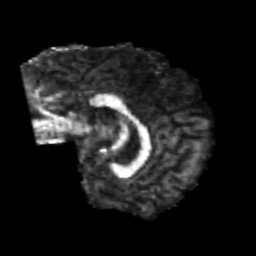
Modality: FA
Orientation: sagittal
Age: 20
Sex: male
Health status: healthy
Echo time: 0.074 s